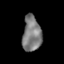
Tissue: skin
Cell type: Epithelial cells
Senescence score: 0.2647
Nuclear area (px): 649
Mean DAPI intensity: 124.373